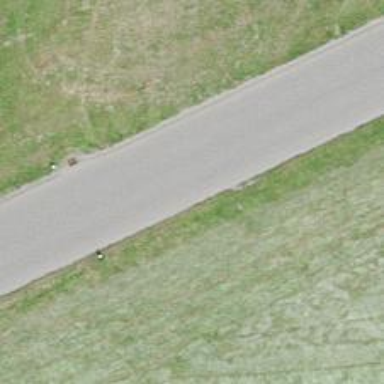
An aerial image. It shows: Asphalt tertiary road without sidewalk.